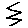
Label: zigzag